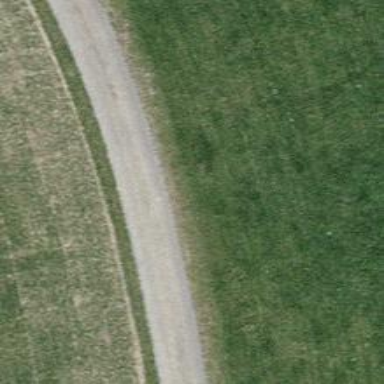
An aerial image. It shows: Gravel track with grade2 quality.